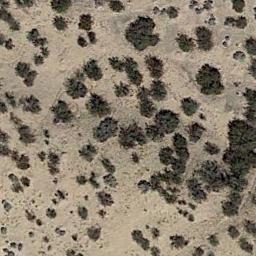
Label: chaparral